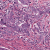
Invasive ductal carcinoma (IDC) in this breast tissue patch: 1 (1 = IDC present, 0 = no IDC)